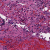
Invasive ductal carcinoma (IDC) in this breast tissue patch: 1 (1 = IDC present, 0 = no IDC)